Current action and preconditions to check: path_clear

Your task: For each precondition in the list above, predict whether it will hold at this action.

Consider the current scene as observed from the mobile robot's camera, and analyze the predicted future states of all dynamic agents (e.g., people, animals, vehicles, or any moving entities) within the NEXT SECOND.

IMPORTANT: Only answer "very likely" if you are absolutely certain—based on strong, clear evidence—that a dynamic agent will violate the precondition in the predicted future state. Do NOT answer "very likely" for unlikely, ambiguous, or low-probability risks.

Ask yourself for each precondition: Is there a high probability, with clear and convincing evidence, that the predicted future states of any dynamic agent will interfere with the predicted future state of the currently executing action within the NEXT SECOND, causing that precondition to fail?

Assess the risk level based on these predictions. Use "likely" or "very likely" if motions create a clear risk of interference.

Use "neutral" or "improbable" if agents are nearby but their predicted paths are clearly diverging or non-conflicting.

Failure Risk Categories: "very improbable", "improbable", "neutral", "likely", "very likely"

Answer Format: Output ONLY the probability_of_failure value from these categories: "very improbable", "improbable", "neutral", "likely", "very likely"

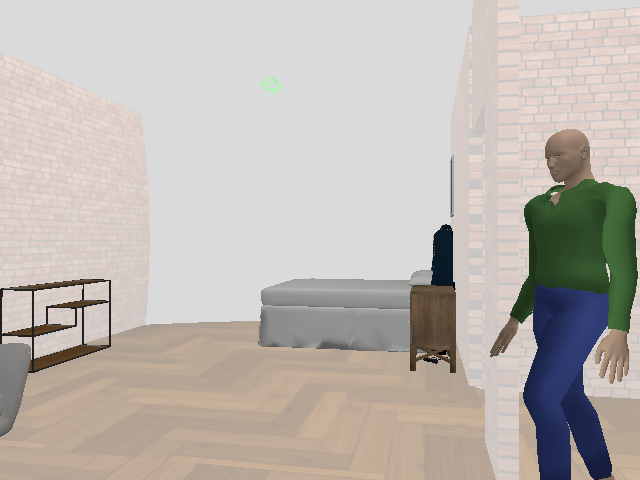

Answer: likely